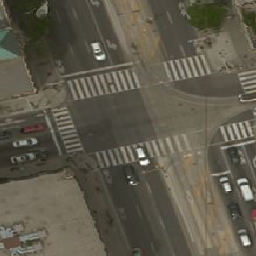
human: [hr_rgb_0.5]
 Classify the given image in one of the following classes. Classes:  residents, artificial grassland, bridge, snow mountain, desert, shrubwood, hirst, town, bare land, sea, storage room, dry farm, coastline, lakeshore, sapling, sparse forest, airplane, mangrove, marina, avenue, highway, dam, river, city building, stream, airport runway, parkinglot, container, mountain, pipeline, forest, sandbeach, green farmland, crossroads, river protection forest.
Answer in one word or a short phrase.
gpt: crossroads